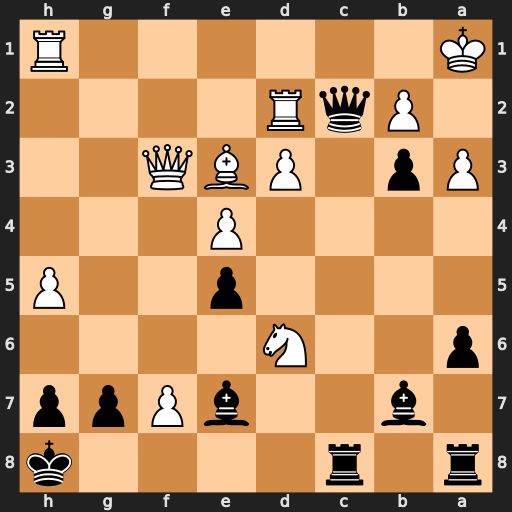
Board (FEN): r1r4k/1b2bPpp/p2N4/4p2P/4P3/Pp1PBQ2/1PqR4/K6R
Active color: b
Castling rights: -
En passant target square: -
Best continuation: Qc1+ Rxc1 Rxc1#